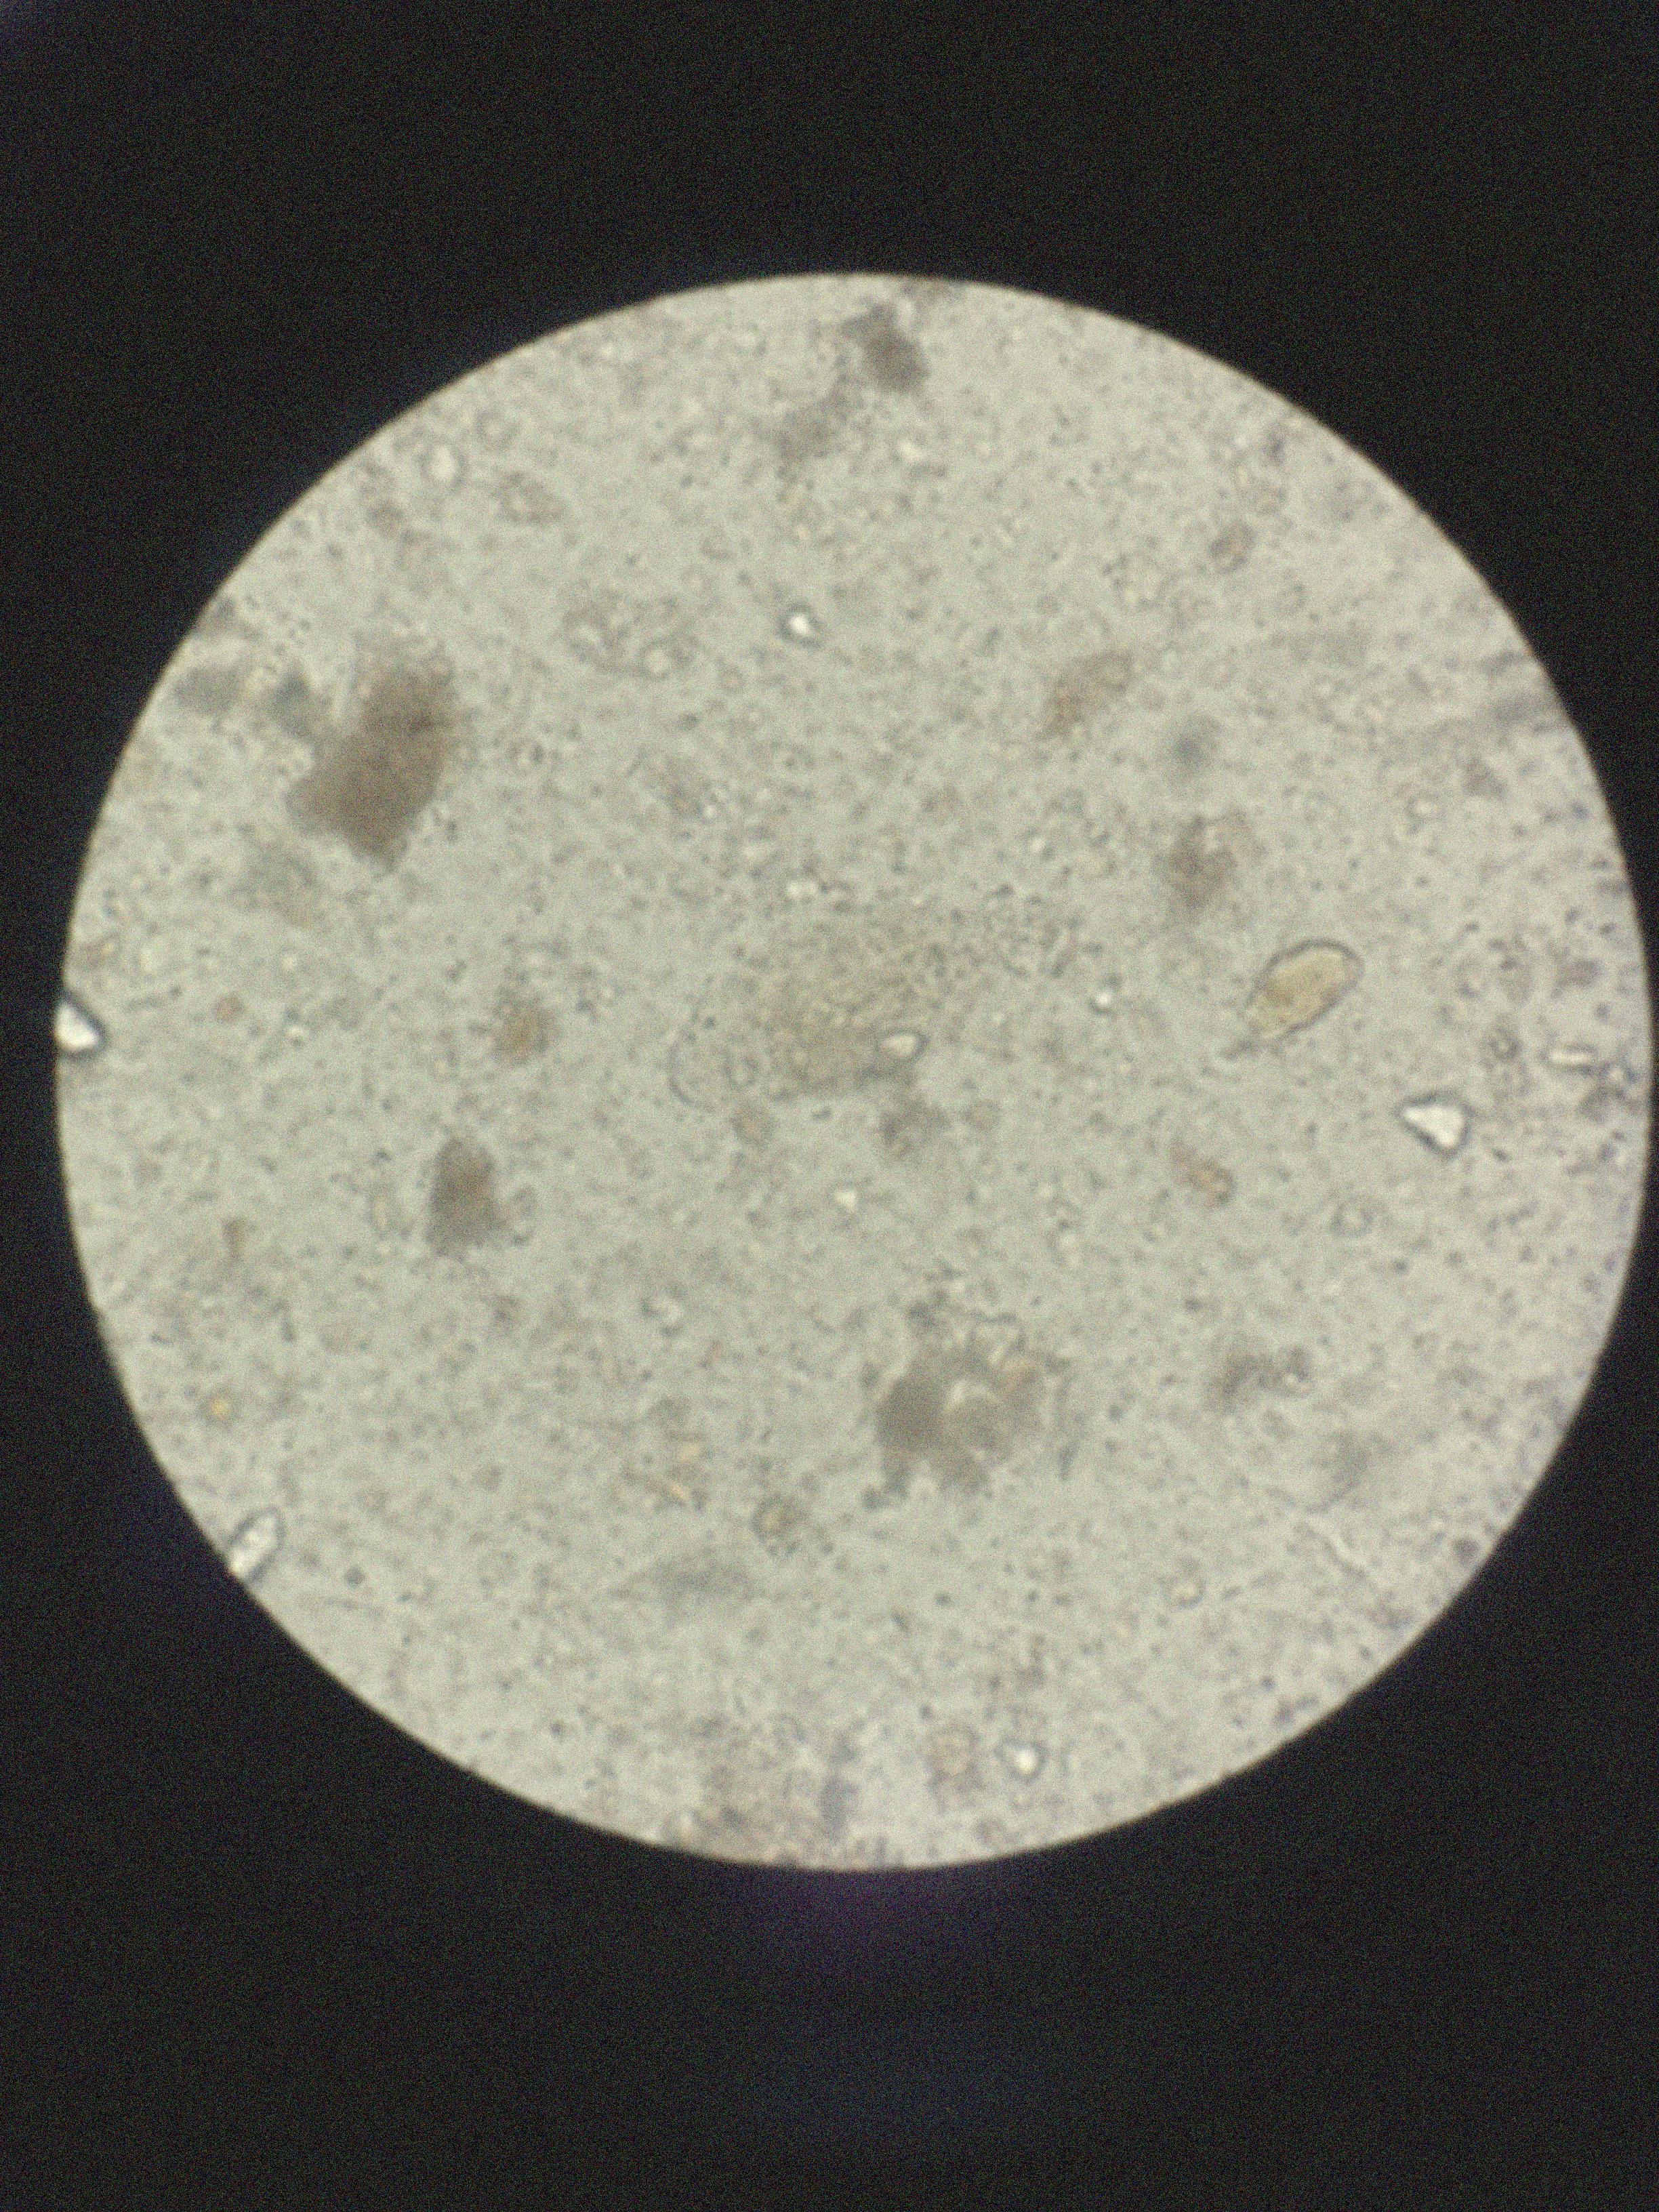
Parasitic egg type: Fasciolopsis buski